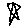
Label: star